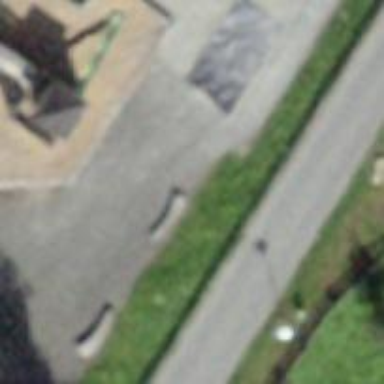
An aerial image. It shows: Bench for seating.